Question: Before anyone closes this as duplicate - please note its not a linq or other datasources issue and i have looked at other stackoverflow posts and none are same.
Here is my problem:

Its extremely simple app ASP.net with C# code behind no fancy stuff plain simple as you can see from code below:
default.aspx code
'''
<%@ Page Language="C#" AutoEventWireup="true" CodeFile="Default.aspx.cs" Inherits="_Default" %>
<%=returVar%>
'''
Default.apsx.cs
'''
using System;
using System.Collections.Generic;
using System.Web;
using System.Web.UI;
using System.Web.UI.WebControls;
public partial class _Default : System.Web.UI.Page
{
public string returVar;
protected void Page_Load(object sender, EventArgs e)
{
string n = String.Format("{0}", Request.Form["test"]);
//below we will place the code for ODP.net once the DB connectivity is resolved
if (n.Length == 16)
{
returVar = "Found";
}
else
{
returVar = "Not found";
}
}//Page_Load
}
'''
and finally web.config
'''
<?xml version="1.0"?>
<configuration>
<system.web>
<compilation debug="false"/>
</system.web>
</configuration>
'''
My dev machine is: win 32 xp visual studio 2010 and Server running is Win 64bit 2008 R2 and IIS7.5.
so why is this error occuring when i run this code on my desktop it works like a charm with http through firefox as below:
<URL>
exact same code fails with attached screen shot, can someone tell me why please propose the solution. I tried including ALL of my DLL from solution explorer to release i.e. Solution Explorer > References > system.core, system.data etc... > all set for copy local = true.
still no luck.
Please note i cant install any extra components on the server and what ever i have to deploy has to be part of application.
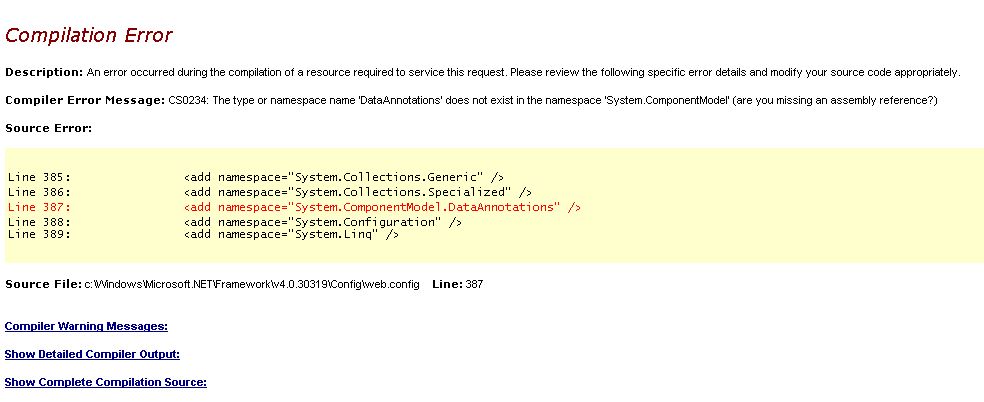
Answer: Easiest solution if anyone else bumps into this situation, here is how i achieved result
open Visual studio 2010 once its loaded
open explorer -> goto > C:\Program Files\Reference Assemblies\Microsoft\Framework.NETFramework4.0
copy the required System.ComponentModel.DataAnnotations.dll into your project "References" folder select that reference and under properties set "copy local" to true and once you publish it will be in your bin folder and wont impact at all on any server be it x32 or x64.
hope it helps anyone else.